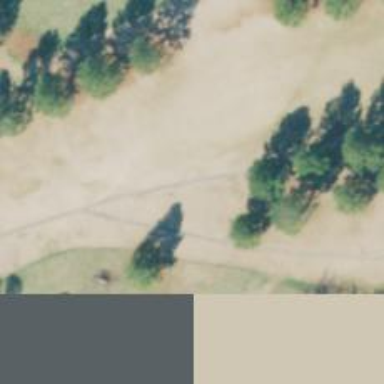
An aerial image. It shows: Footway that resembles golf path.